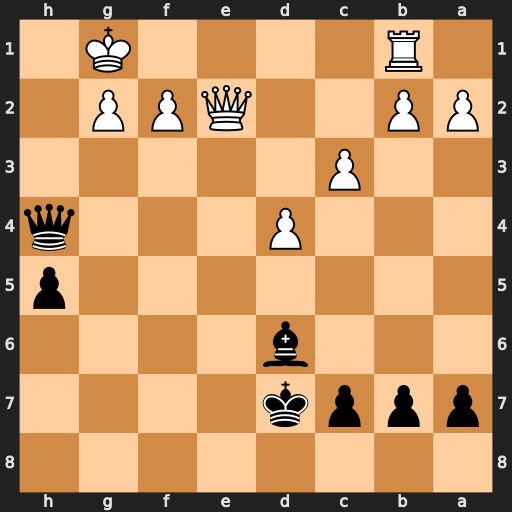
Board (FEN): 8/pppk4/3b4/7p/3P3q/2P5/PP2QPP1/1R4K1
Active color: b
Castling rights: -
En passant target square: -
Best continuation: Qh2+ Kf1 Qh1#